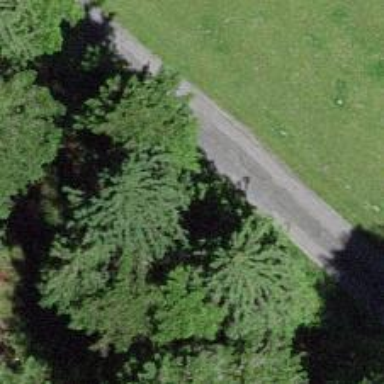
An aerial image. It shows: Well-maintained track road of grade 1.